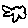
Label: cloud